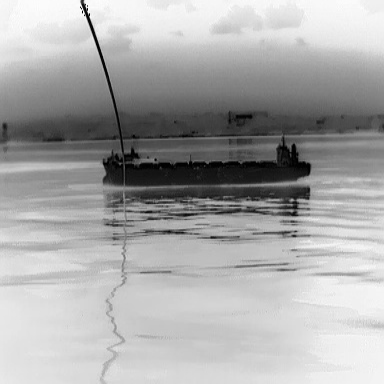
There is a liner in the infrared image.